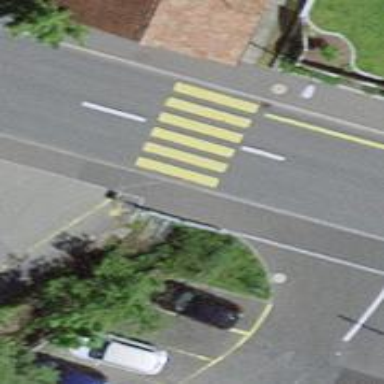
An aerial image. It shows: Zebra crossing. The crossing is uncontrolled and marked.